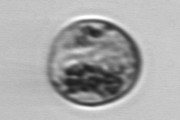
Label: Amoeba